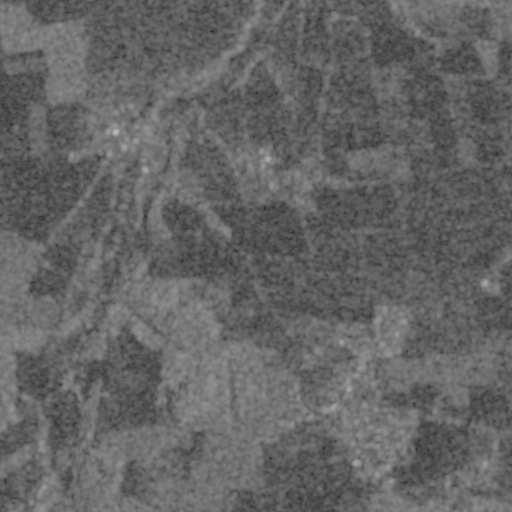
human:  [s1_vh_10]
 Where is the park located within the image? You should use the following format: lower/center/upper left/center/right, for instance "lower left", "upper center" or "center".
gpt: The park is located in the lower right of the image.
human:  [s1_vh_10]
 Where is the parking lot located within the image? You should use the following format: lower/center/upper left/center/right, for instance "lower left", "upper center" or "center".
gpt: The parking lot is located in the lower center of the image.
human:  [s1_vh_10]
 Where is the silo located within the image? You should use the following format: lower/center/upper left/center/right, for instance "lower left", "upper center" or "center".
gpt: The silo is located in the upper left of the image.
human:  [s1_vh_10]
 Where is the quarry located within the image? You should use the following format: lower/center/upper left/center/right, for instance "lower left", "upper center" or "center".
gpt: There is no quarry in the image.

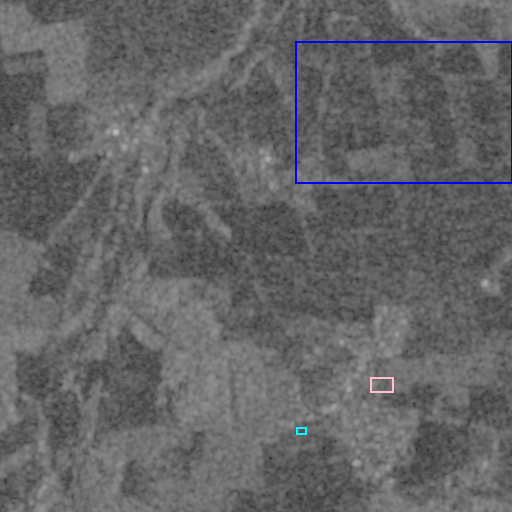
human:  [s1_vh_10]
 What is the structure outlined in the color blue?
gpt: The structure outlined in blue is a crop field.
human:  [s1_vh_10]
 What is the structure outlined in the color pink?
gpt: The structure outlined in pink is a park.
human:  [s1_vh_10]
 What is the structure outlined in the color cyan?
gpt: The structure outlined in cyan is a parking lot.
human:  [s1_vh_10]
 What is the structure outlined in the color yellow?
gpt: There is no yellow outline.